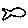
Label: fish